Field crop: maize
Growth stage: 2
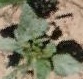
Species: datura